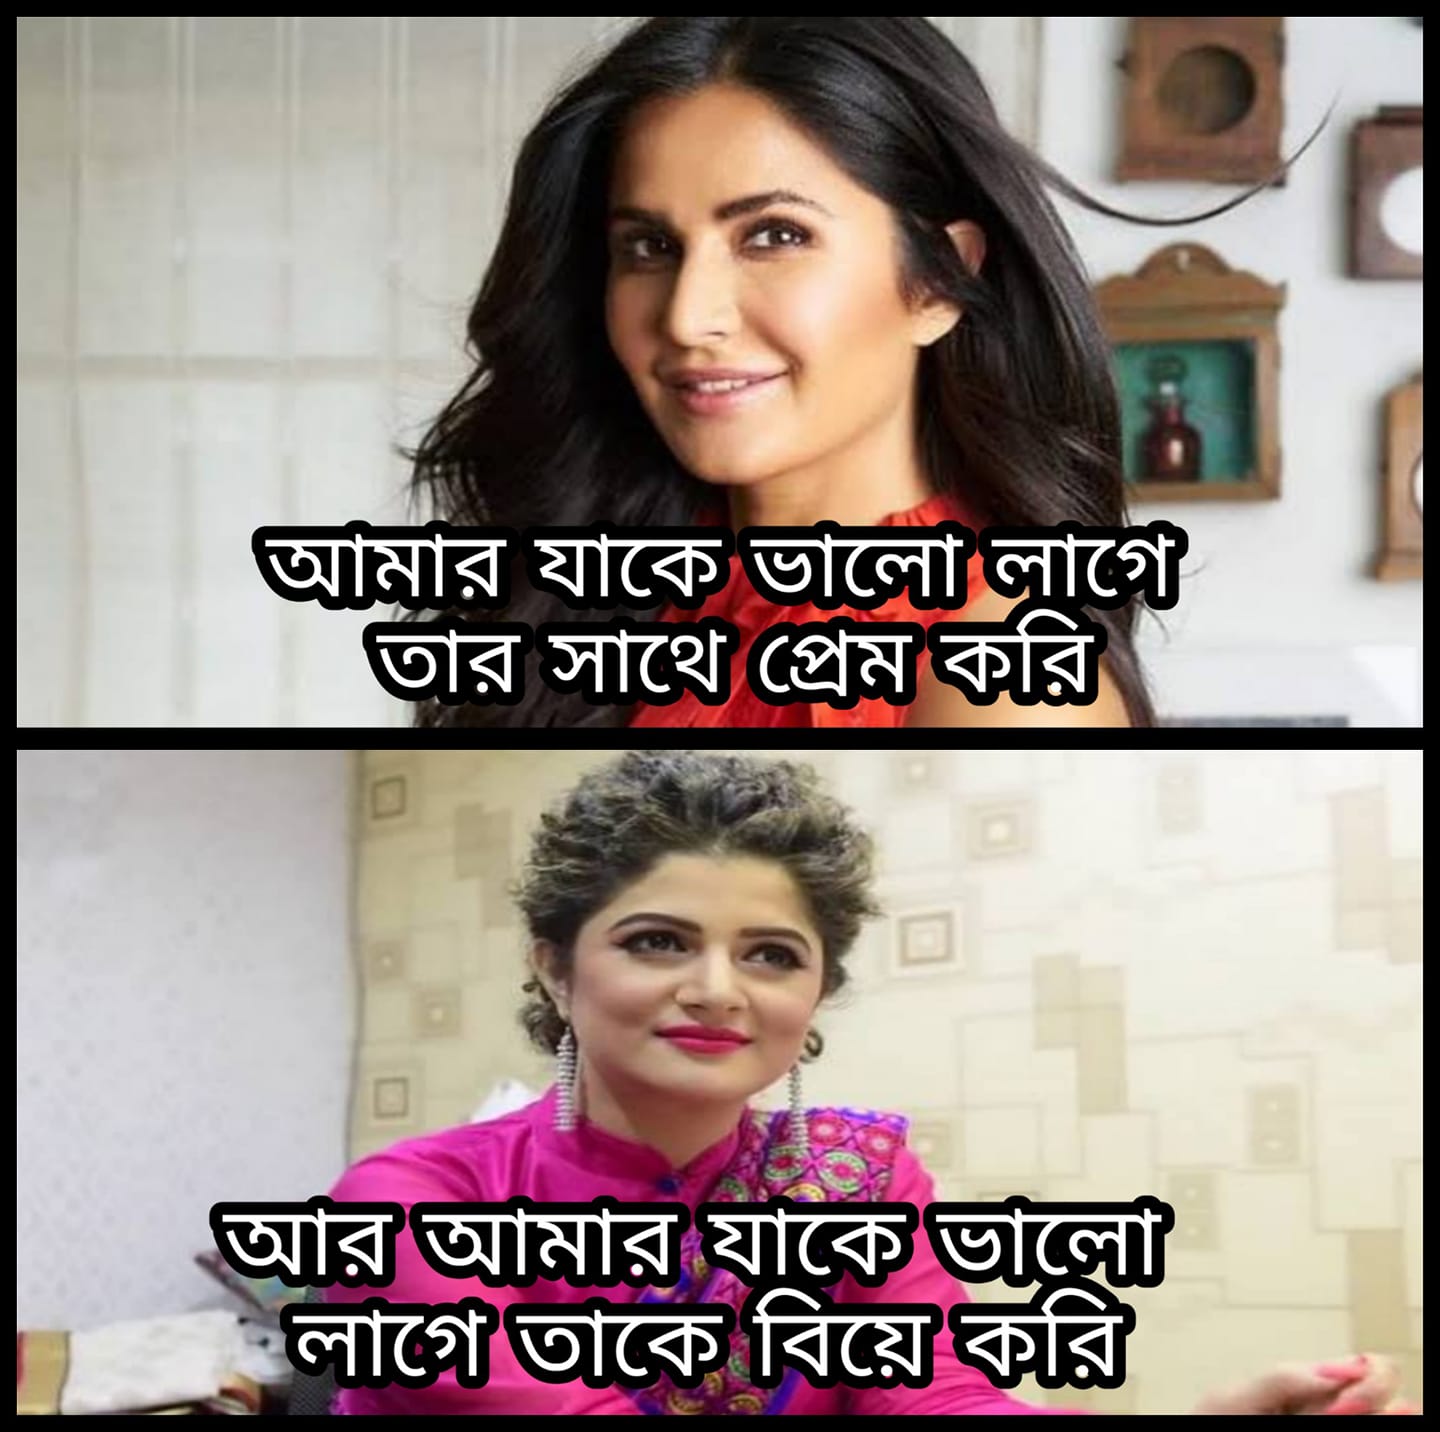
Caption: আমার যাকে ভালো লাগে তার সাথে প্রেম করি     আর আমার যাকে ভালো লাগে তাকে বিয়ে করি
Label: hate